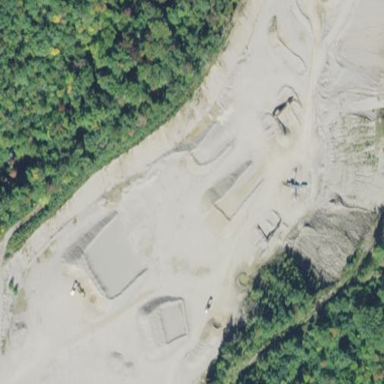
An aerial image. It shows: Quarry area.